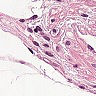
Metastatic tissue present: no